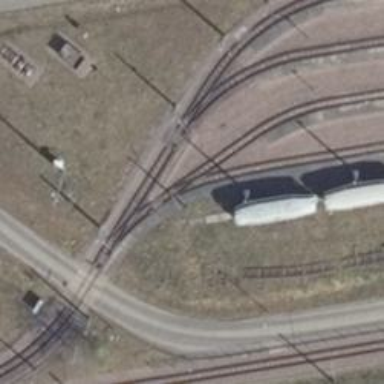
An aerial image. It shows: Railway switch with turnout to the right.